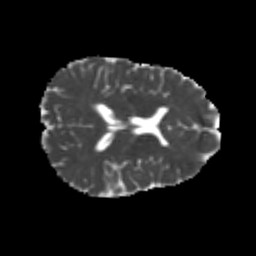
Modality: MD
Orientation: axial
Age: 25
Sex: female
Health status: healthy
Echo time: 0.074 s